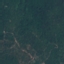
Label: Forest